Question: iam trying to get this
1.select all the rows that [result] != Success
2.count each unique [result]
3.tell me how much % each [result] take from all [result]
seems like the first two works fine but the last column is always '0'
this is my query:
'''
SELECT [result] , COUNT( * ) AS Total,(
COUNT( * ) /
(
SELECT COUNT( * )
FROM[my_table]
)
) * 100 AS '%'
FROM [my_table]
WHERE ([result]!='Success')
GROUP BY [result]
'''
this is the result:

tank you all!
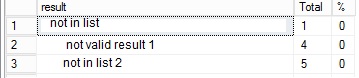
Answer: You need to convert the numbers to decimals or floating point numbers, or you will be operating on integers.
'''
SELECT [result] , COUNT( * ) AS Total,
(1.0 * COUNT( * ) / (
SELECT COUNT( * )
FROM[my_table]
)
) * 100 AS '%'
FROM [my_table]
WHERE ([result]!='Success')
GROUP BY [result]
'''